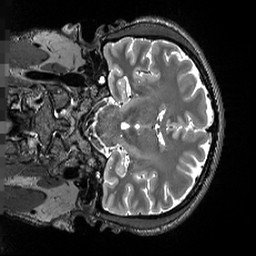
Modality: T2w
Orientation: coronal
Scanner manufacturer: siemens
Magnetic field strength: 3 T
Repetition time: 3.2 s
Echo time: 0.564 s